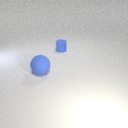
large blue rubber sphere to the left of small blue rubber cylinder